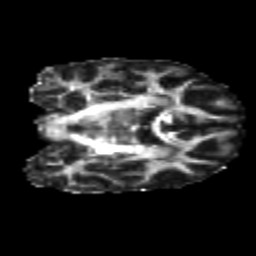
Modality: FA
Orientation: coronal
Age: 22
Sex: female
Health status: healthy
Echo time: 0.074 s